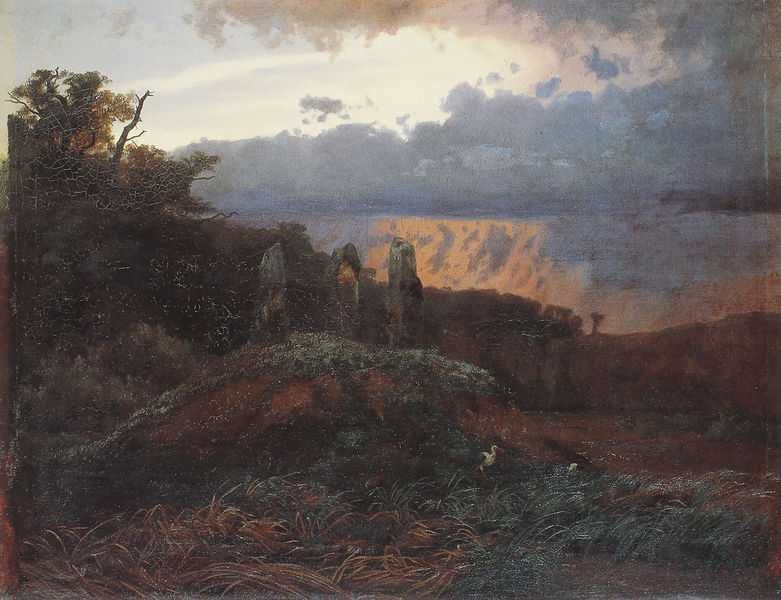
Titel: Hünengrab
Künstler: Arnold Böcklin
Institution: Basel, Kunstmuseum
Schlagwörter: dunkel, felsen, gemälde, gewitter, himmel, laub, vogel, wolken, bäume, frauen, grün, landschaft, menschen, äste, abend, braun, männer, gras, rot, wiese, bild, hügel, natur, sonne, wald, berge, gebirge, risse, sonnenuntergang, wetter, stimmung, regen, ruine, burg, kranich, burgruine, felden, storch, nmann, stonehedge